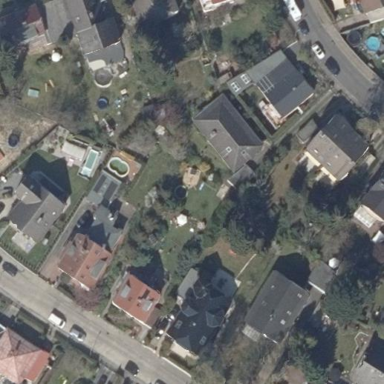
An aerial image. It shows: Residential area.